Chest X-ray:
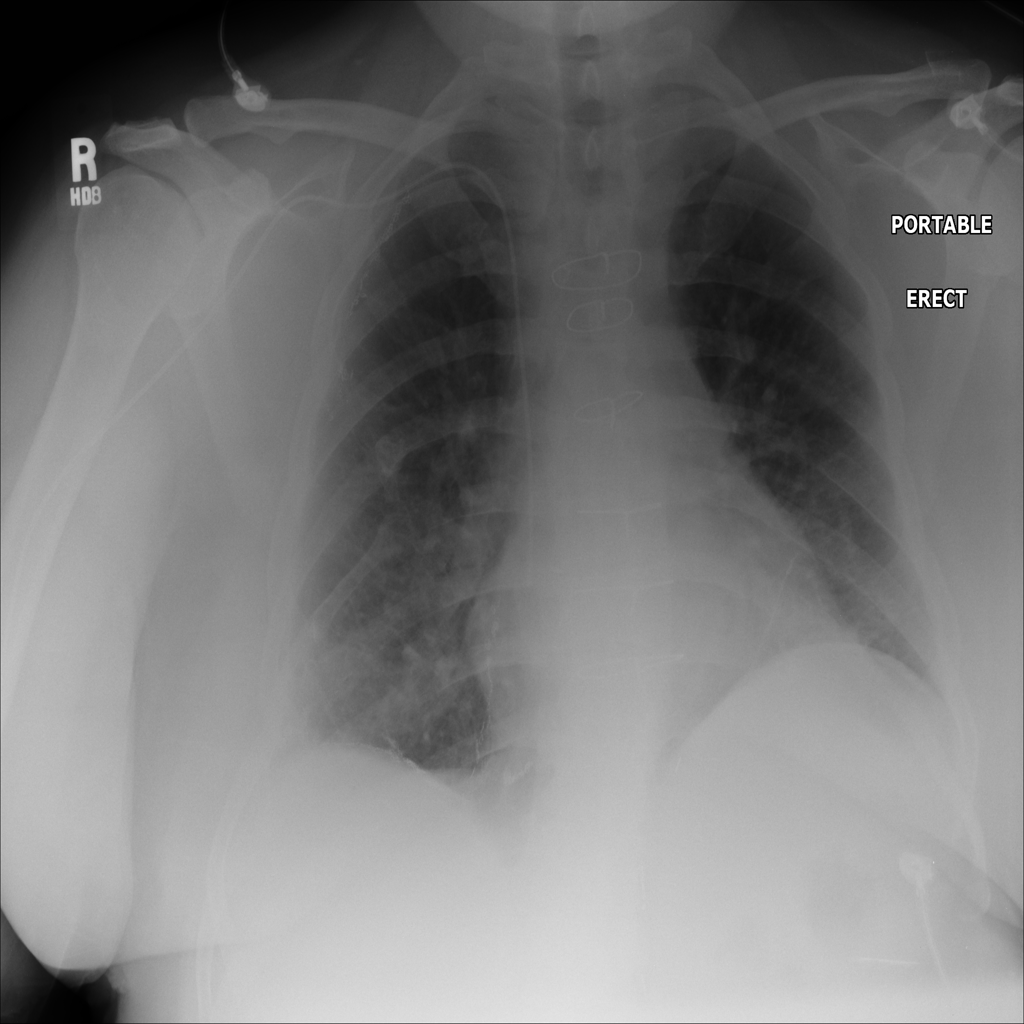
Findings: Fibrosis, Calcification, Pleural Thickening
No abnormal finding: no